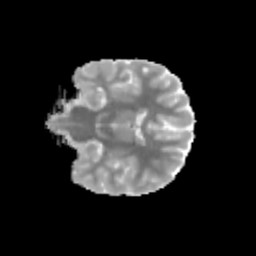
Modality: MD
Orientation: coronal
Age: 12
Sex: female
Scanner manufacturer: siemens
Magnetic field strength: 3 T
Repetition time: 3.8 s
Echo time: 0.07 s